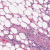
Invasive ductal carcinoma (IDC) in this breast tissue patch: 1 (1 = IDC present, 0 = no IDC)